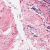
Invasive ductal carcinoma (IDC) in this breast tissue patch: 0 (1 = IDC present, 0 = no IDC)